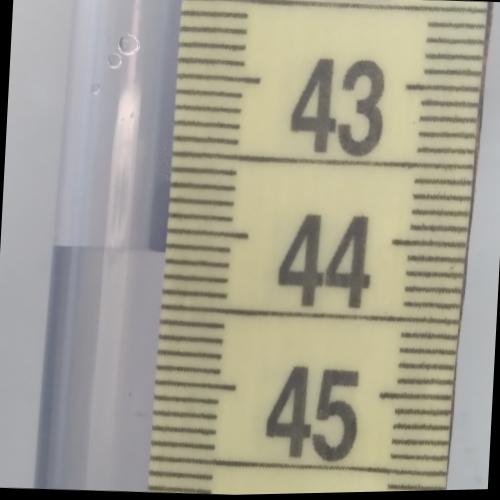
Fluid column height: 44.1 cm